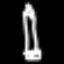
Label: pencil